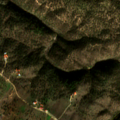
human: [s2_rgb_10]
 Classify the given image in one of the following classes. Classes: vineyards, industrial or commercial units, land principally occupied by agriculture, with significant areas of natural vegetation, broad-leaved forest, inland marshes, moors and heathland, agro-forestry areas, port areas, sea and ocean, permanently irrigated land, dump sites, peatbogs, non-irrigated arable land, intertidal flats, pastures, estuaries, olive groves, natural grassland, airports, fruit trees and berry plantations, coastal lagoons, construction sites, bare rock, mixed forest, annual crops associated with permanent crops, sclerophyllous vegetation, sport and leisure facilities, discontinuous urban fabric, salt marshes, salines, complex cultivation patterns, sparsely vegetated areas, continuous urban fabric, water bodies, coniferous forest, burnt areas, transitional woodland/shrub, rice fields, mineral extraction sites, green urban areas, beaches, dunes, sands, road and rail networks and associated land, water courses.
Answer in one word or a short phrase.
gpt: olive groves, agro-forestry areas, broad-leaved forest